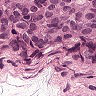
Metastatic tissue present: yes